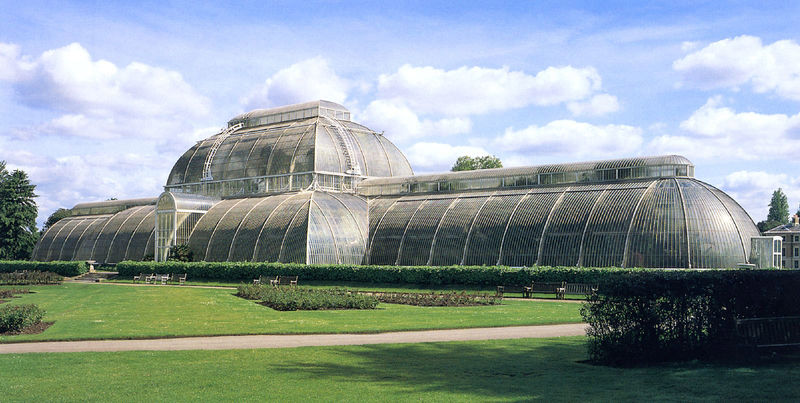
Titel: Kew Gardens, Palmenhaus
Künstler: Decimus Burton
Standort: London, Kew Gardens (EU - GB)
Schlagwörter: himmel, schatten, wolken, park, rasen, weg, hecke, kuppel, treppe, stufen, foto, bänke, beete, gewächshaus, london, botanischer garten, glashaus